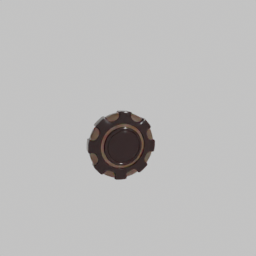
Label: decoration